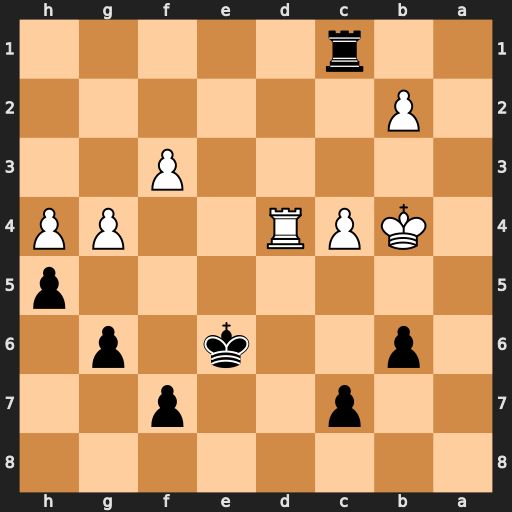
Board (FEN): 8/2p2p2/1p2k1p1/7p/1KPR2PP/5P2/1P6/2r5
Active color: b
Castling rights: -
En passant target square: -
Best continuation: c5+ Kb5 cxd4